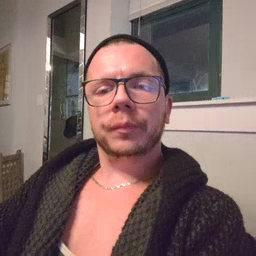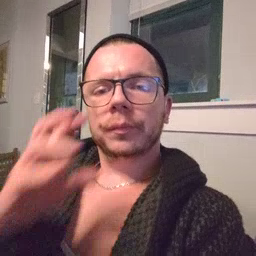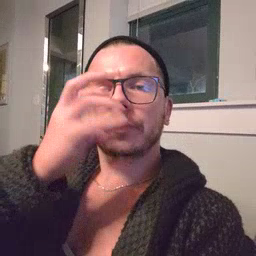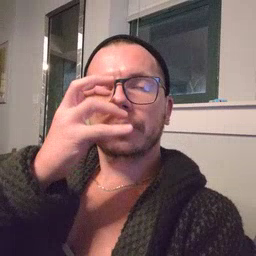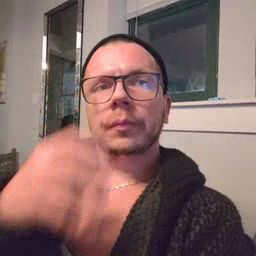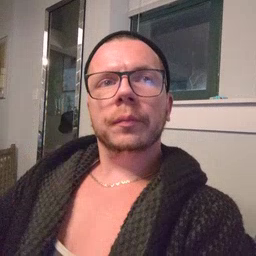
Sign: clown